Interaction volume radius: 10 \u00c5
Interaction volume height: 30 \u00c5
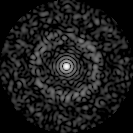
Disorder parameter: 0.8226